Question: I have an android app in which I have a multiple "Categories" each with some items associated with it. Like an online electronics shop for instance where you would have categories such as Computers, Printers, cameras etc. as categories and then each of those would have some items in them.
These categories should be displayed as "tabs" in the top of the screen where can select a tab to show which items is associated with it. This works fine as it is but what I want is to be able to change category by sliding left or right on the screen as well.
As you can see on the image the first tab is selected. Now what I need is when the user swipes right, tab 2 will be selected instead and all the items in the listview would be changed of course to those of category 2 (tab2). All the items (independent of category) have the same design which is why I only use one listview. Some of the problems I have faced are:
- I don't know from the beginning how many tabs there are going to be so they have to be created at runtime.- I can't just create a swipe listener on each item as the user would not be able to swipe if the items don't fill up the screen (as in the example below where there are only 4 items and an empty area below which would then have no listener) This also seems like it coul be performance heavy maybe ?- Adding a swipe listener on the entire view containing the list kind of works except that this view then intercepts ALL gestures including clicks which means the user will not be able to click a single item which is also required.- I thought about using a ViewPager but I have never used one before and I don't know if it is overkill as I basically just need "one" view but with different data depending on tab choice.
Hope anyone can help.
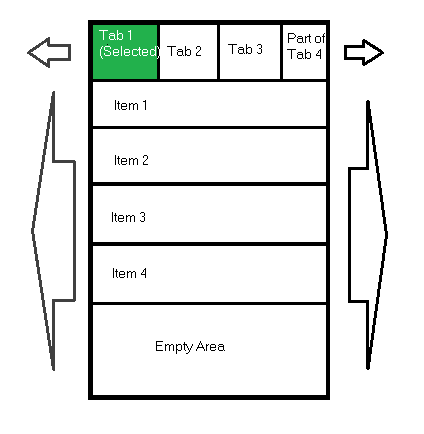
Answer: You're on the right track with a ViewPager, but to get the correct functionality for the top, you should use a library by Jake Wharton.
<URL>
You can set your top elements, and the pager will correspond with a proper fragment in the adapted callback.